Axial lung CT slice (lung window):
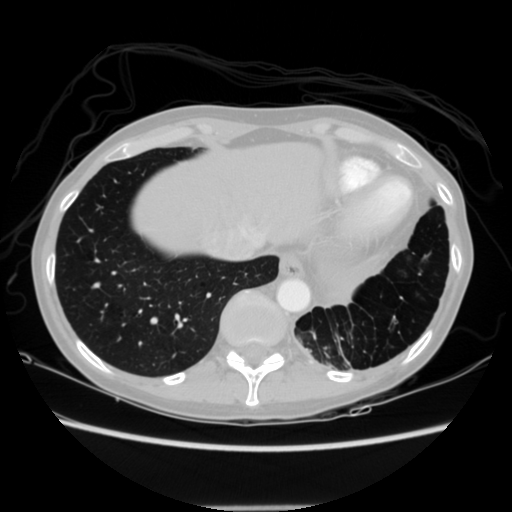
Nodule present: no